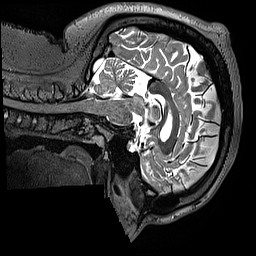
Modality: T2w
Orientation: sagittal
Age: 25
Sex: male
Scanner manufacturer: siemens
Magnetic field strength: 3 T
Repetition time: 3.2 s
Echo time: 0.408 s